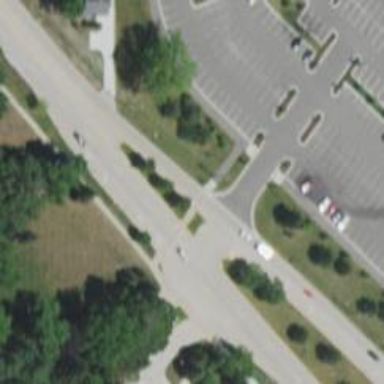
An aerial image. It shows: Tertiary link road with separate sidewalk.